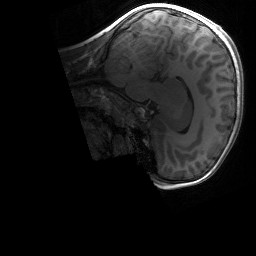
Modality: T1w
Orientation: sagittal
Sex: male
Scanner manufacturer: siemens
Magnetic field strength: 3 T
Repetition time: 1.9 s
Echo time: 0.00243 s